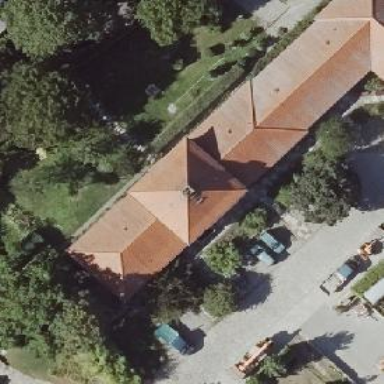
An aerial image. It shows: Part of building.